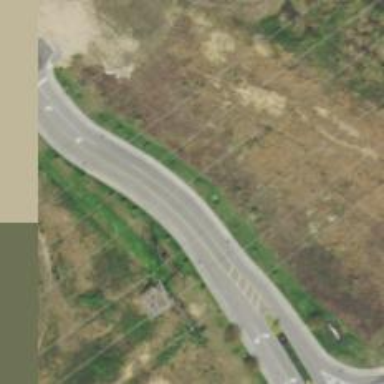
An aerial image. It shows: Footway.